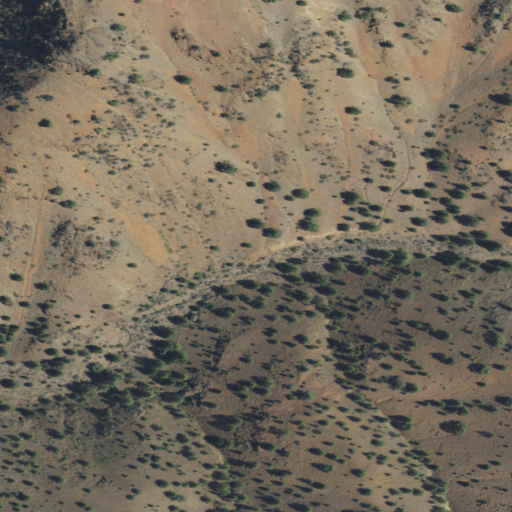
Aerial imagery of valley in Oregon named Blind Gulch containing grassland and shrub